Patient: sex F, age 67
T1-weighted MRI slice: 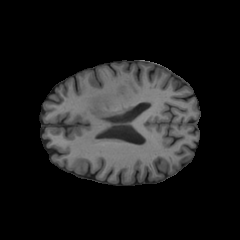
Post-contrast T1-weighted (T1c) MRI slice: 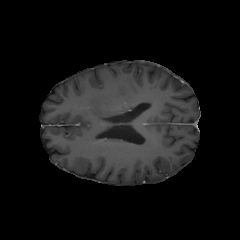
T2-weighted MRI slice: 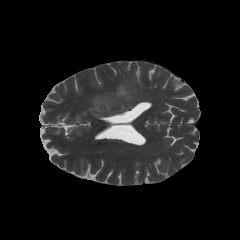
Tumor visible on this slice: yes
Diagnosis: Glioblastoma, IDH-wildtype
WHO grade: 4